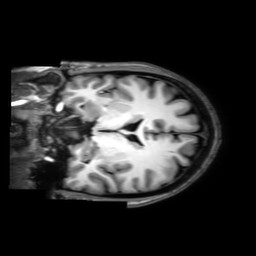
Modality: T1w
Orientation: coronal
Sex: female
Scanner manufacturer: philips
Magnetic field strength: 3 T
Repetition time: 0.0123 s
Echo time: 0.003475 s